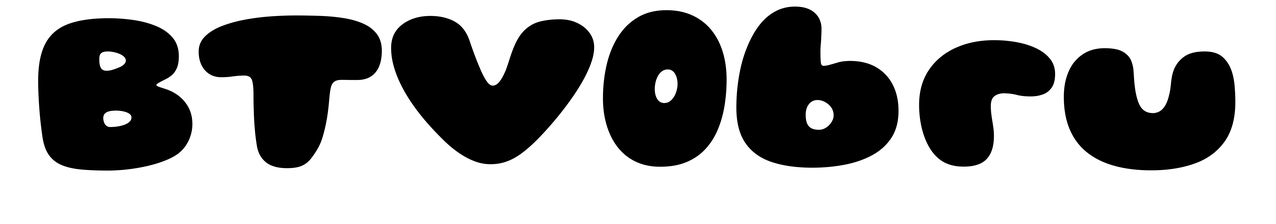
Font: Gluten_Black